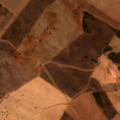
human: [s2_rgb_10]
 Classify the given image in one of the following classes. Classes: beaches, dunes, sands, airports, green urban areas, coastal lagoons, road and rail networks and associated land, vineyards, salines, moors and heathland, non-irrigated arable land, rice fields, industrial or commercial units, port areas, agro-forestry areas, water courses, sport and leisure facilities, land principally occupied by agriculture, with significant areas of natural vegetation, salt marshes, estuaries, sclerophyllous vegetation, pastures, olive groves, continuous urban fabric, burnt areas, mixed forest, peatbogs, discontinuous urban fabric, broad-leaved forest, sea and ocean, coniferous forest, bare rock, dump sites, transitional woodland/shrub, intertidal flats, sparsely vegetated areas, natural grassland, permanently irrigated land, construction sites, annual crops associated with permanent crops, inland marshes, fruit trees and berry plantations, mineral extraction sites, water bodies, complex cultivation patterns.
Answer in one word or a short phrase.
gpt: non-irrigated arable land, olive groves, land principally occupied by agriculture, with significant areas of natural vegetation, agro-forestry areas